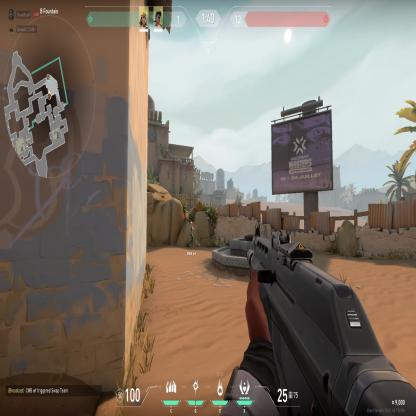
Label: teammate